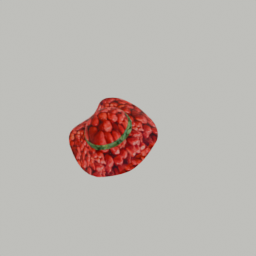
Label: people